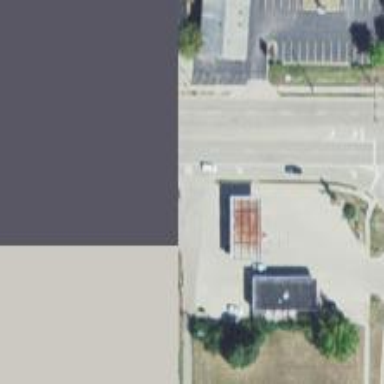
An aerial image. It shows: Convenience shop.